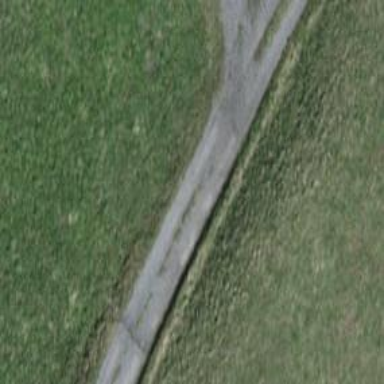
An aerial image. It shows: Track with compacted grade2 surface.